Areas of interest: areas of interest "Cultural Palace"
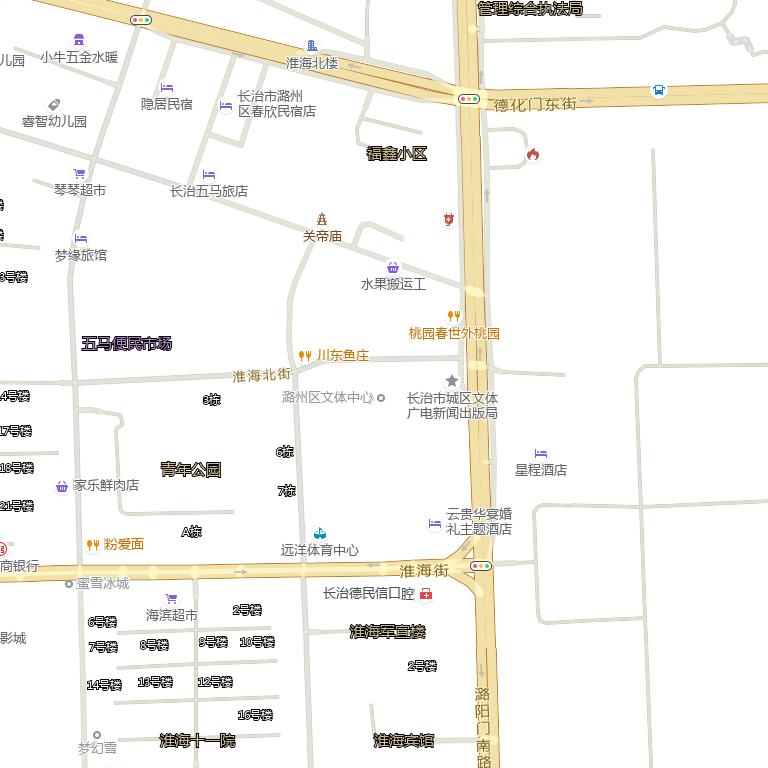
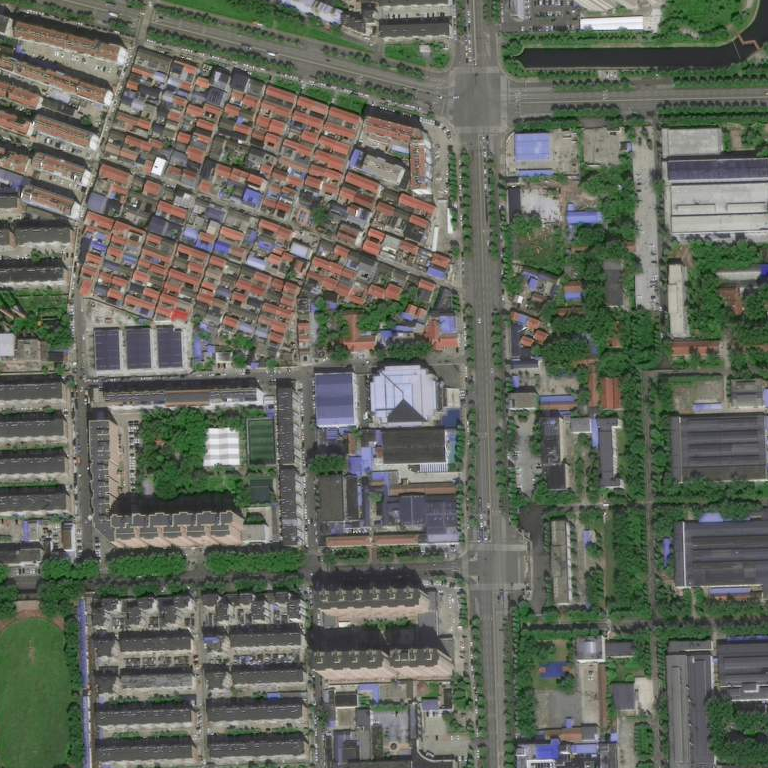